Chest X-ray:
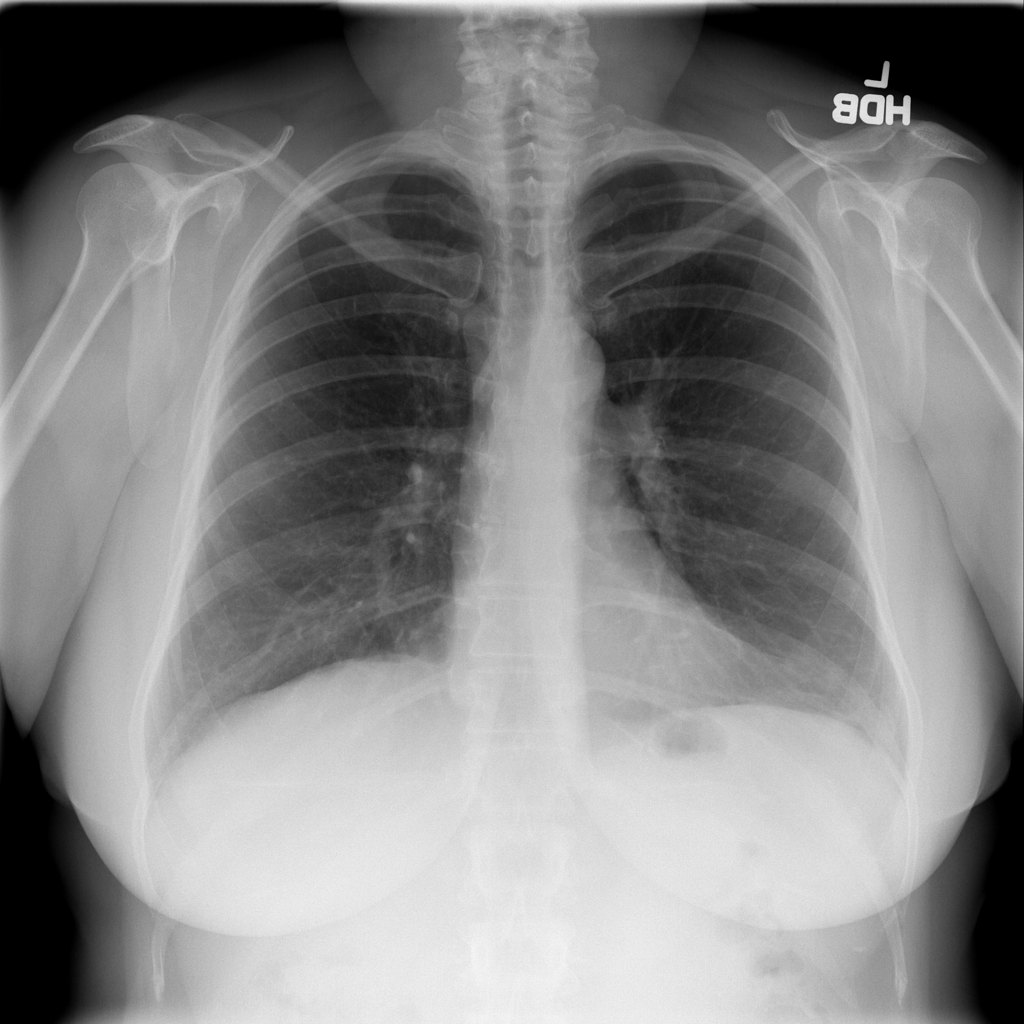
Findings: Consolidation
No abnormal finding: no